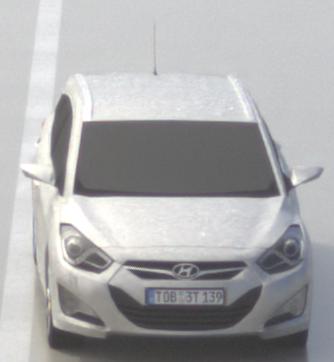
Make: Hyundai
Model: i40 Kombi 1.6 GDI
Detailed model: i40 (VF) Kombi
Model produced from: 2012/08
Model produced until: 2013/09
Doors: 5
Color: white
Road condition: wet road
Daytime: midday
Contrast: medium contrast